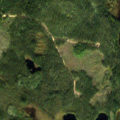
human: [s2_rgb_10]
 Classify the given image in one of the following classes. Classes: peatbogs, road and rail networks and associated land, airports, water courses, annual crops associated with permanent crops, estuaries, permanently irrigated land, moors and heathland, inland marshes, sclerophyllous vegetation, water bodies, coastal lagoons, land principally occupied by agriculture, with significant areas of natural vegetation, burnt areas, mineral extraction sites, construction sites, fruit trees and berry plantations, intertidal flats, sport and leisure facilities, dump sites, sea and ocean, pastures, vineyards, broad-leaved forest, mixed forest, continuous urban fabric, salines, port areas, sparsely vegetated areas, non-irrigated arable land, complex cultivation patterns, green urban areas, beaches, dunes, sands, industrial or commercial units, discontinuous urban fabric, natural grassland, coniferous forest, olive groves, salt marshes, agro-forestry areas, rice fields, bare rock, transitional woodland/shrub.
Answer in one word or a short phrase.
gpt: coniferous forest, transitional woodland/shrub, water bodies